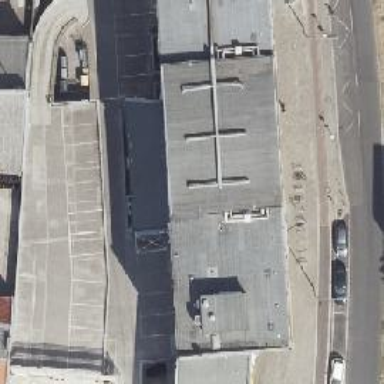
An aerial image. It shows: Warehouse.